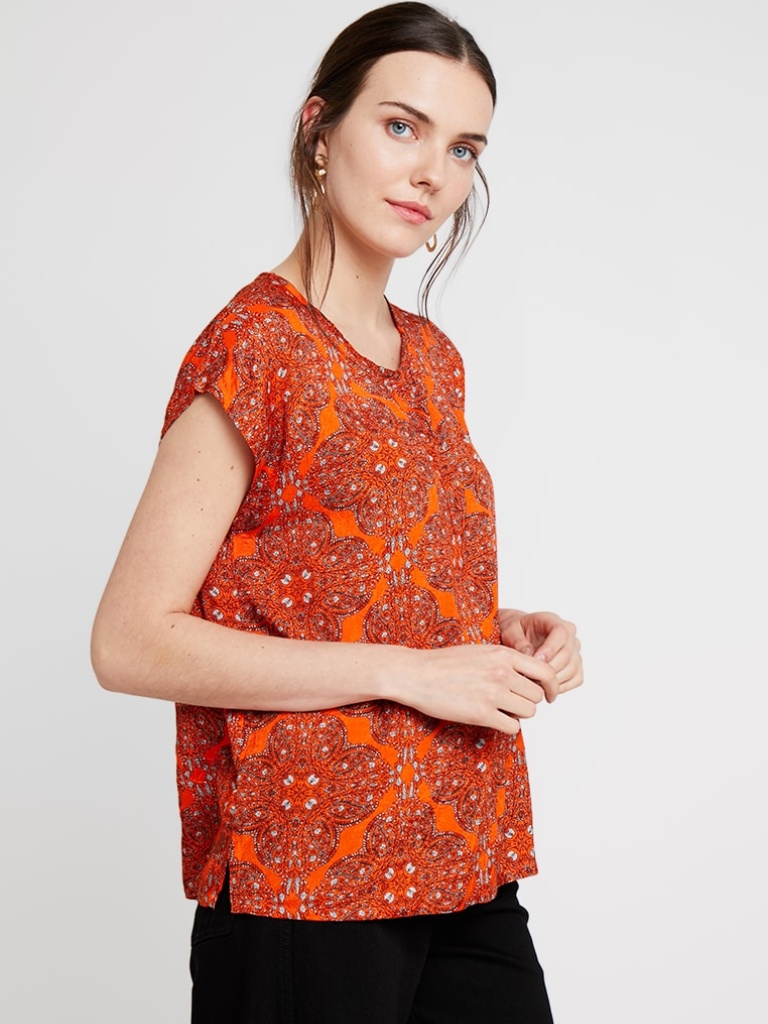
lace relaxed short sleeve hip length Untucked crew t-shirt